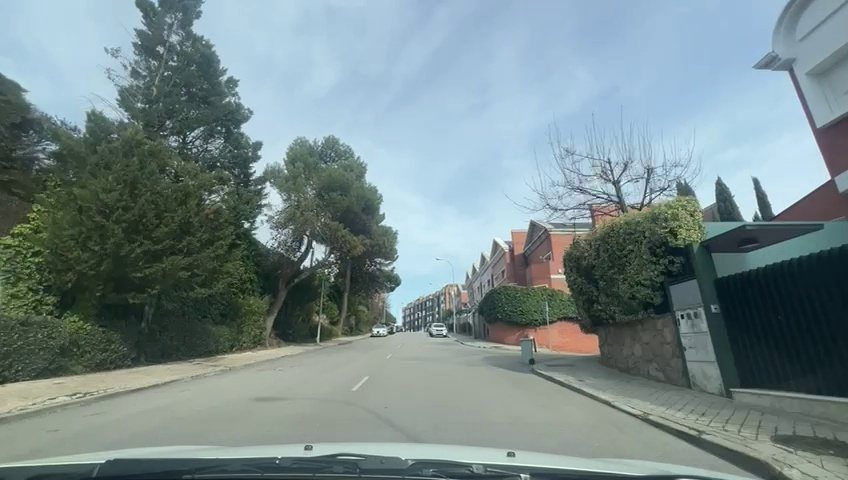
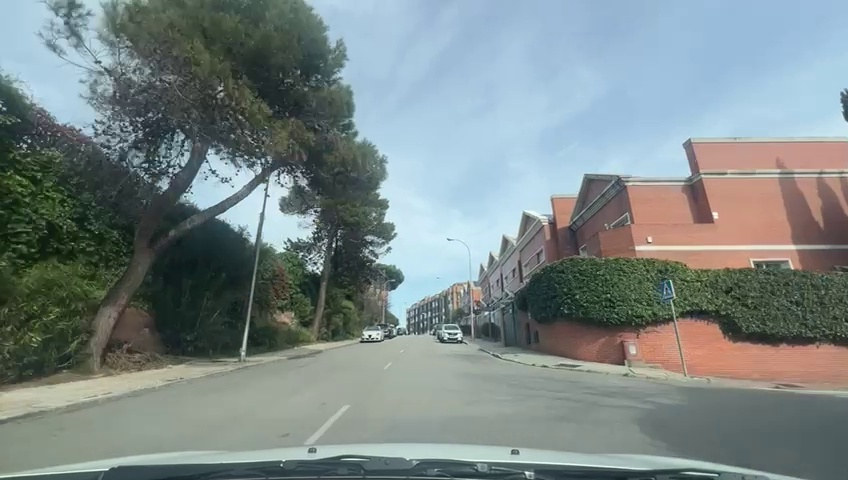
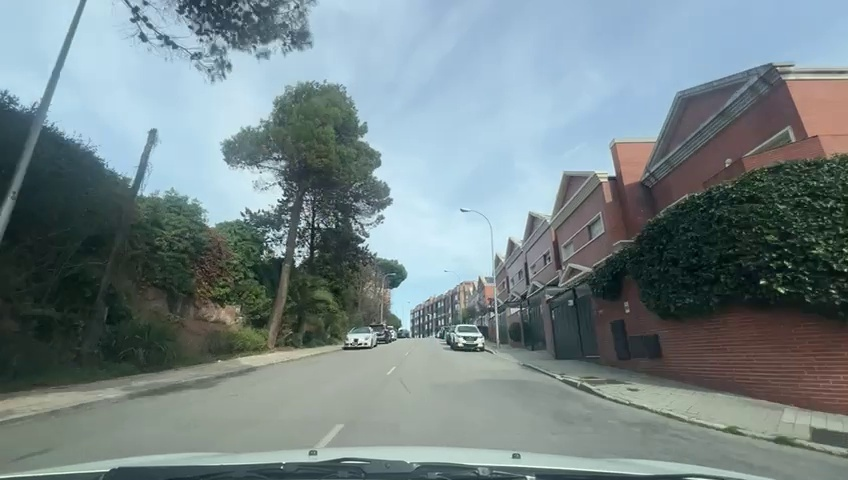
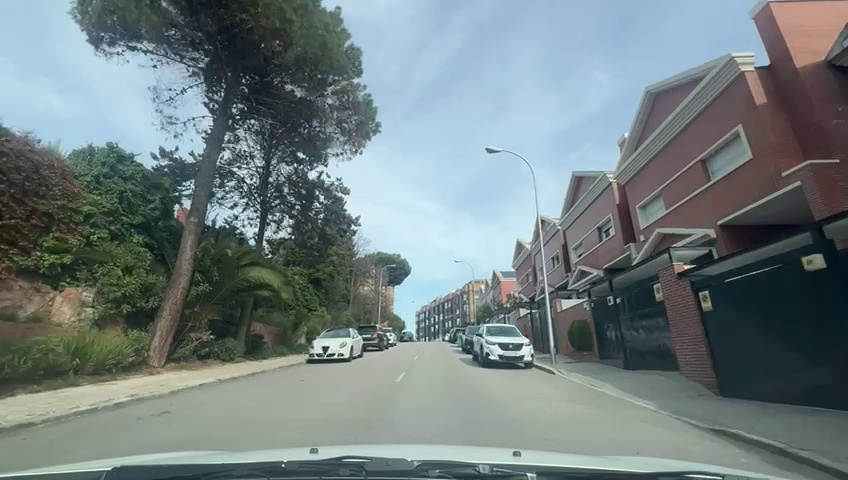
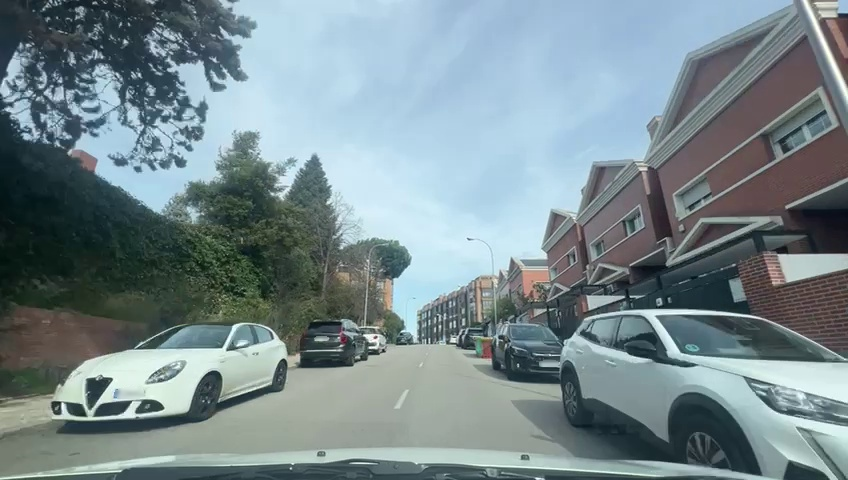
Situation: Lateral parked car
Question: Are vehicles present on the right side of the ego lane?
Answer: Yes
Reasoning: Parked vehicles are visible along the right side of the roadway.

Situation: Lateral parked car
Question: Are vehicles parked parallel or perpendicular to the roadway near the ego lane?
Answer: Yes
Reasoning: Several vehicles are parked parallel to the curb on the left and the right.

Situation: Lateral parked car
Question: Does the environment indicate an urban road where curbside parking is permitted?
Answer: No
Reasoning: No curbside parking are visible.

Situation: Lateral parked car
Question: Is the ego vehicle traveling in a middle lane with traffic lanes on both sides?
Answer: No
Reasoning: Lane markings indicate the ego vehicle is in the right lane with adjacent lane on its left sides.

Situation: Lateral parked car
Question: Are vehicles present on the left side of the ego lane?
Answer: Yes
Reasoning: Parked vehicles are visible along the left side of the roadway.